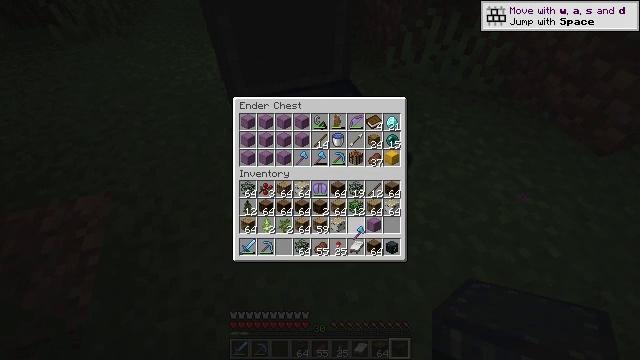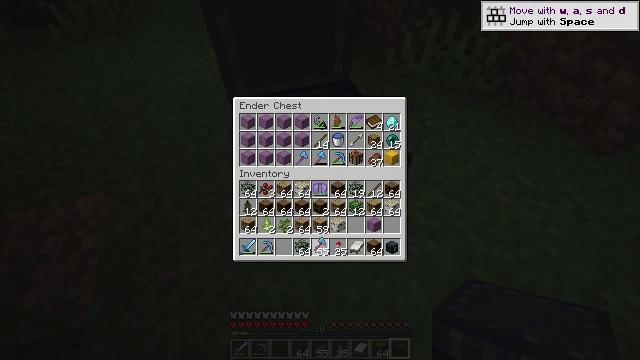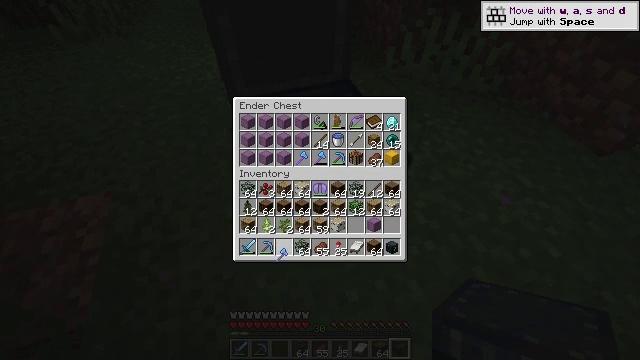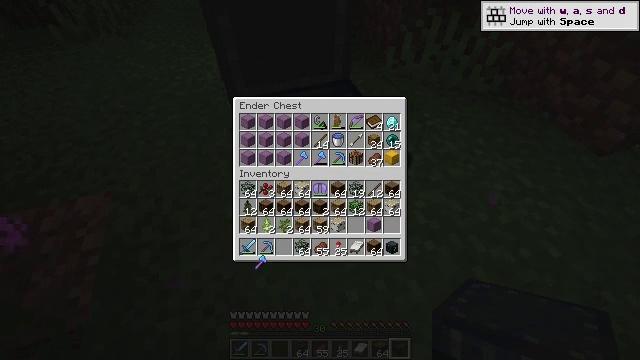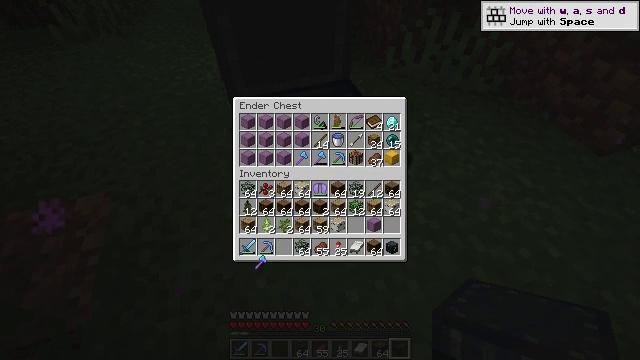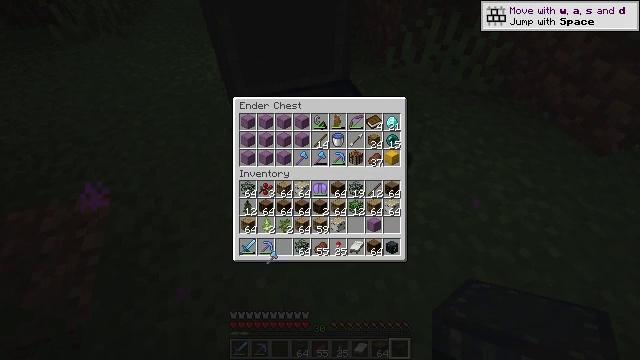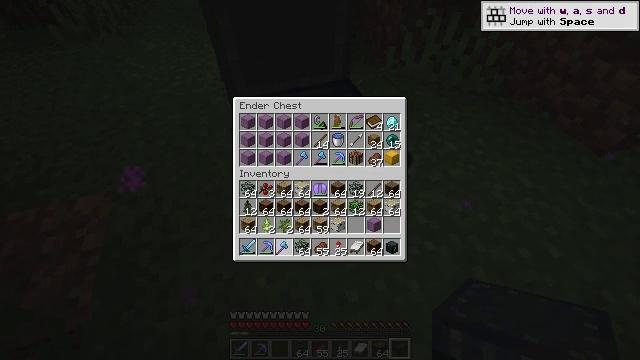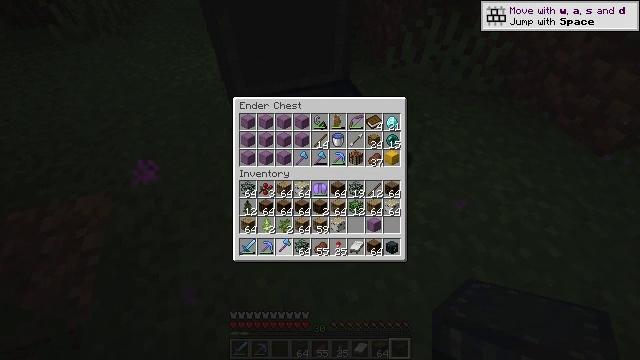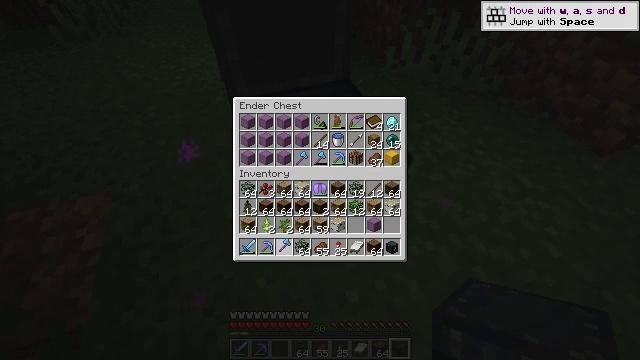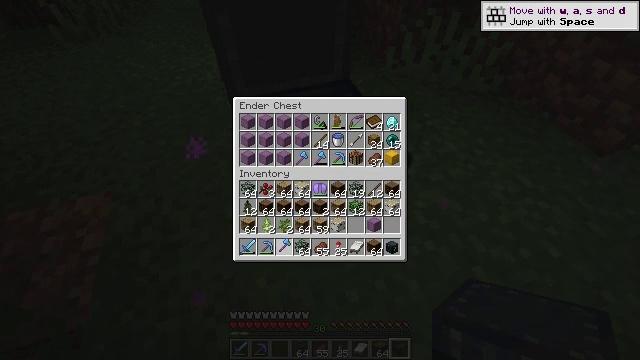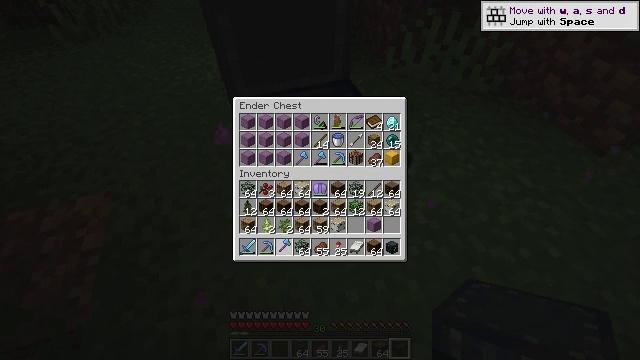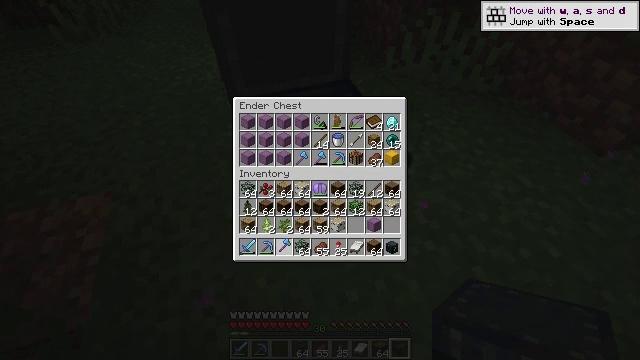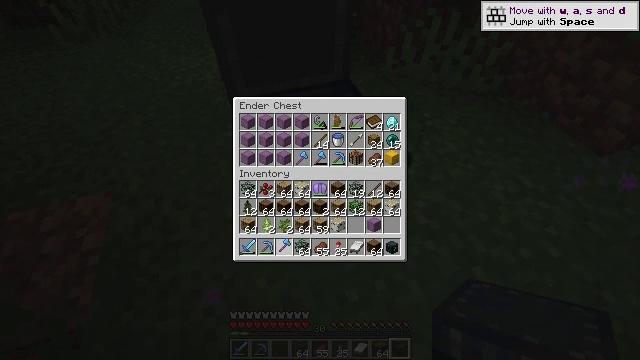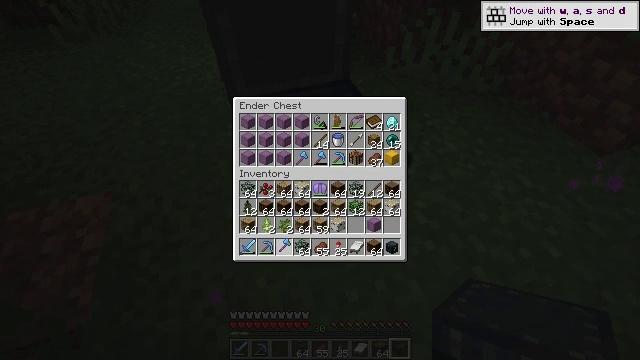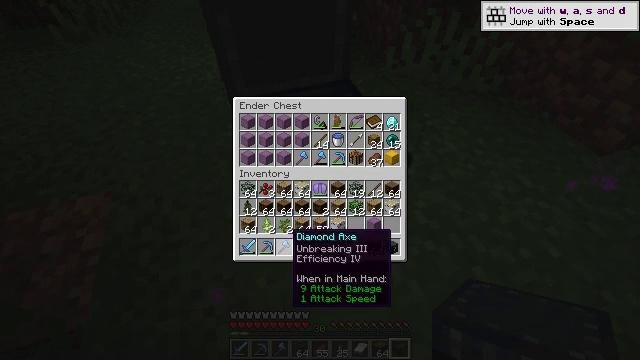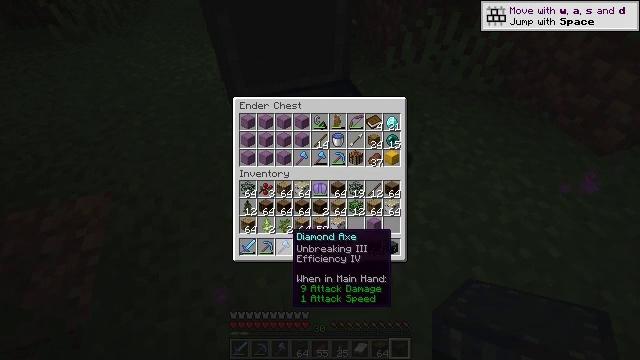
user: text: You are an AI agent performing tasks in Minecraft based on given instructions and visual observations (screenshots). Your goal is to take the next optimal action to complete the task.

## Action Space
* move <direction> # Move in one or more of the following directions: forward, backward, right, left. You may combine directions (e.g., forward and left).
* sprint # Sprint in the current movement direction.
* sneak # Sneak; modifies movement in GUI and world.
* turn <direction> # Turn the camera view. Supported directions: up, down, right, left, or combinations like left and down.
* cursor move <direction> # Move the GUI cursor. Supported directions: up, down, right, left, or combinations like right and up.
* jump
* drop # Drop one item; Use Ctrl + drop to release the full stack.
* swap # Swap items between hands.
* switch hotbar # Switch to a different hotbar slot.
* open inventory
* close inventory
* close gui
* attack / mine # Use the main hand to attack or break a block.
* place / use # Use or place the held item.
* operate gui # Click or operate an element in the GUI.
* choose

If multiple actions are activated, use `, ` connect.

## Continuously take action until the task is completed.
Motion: motion action
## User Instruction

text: Remove spruce leaves from the inventory.
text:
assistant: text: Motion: cursor move left and down
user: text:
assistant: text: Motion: cursor move left and down
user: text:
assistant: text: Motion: cursor move left and down
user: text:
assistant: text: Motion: no_op
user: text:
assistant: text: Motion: cursor move right
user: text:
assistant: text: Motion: cursor move right and up
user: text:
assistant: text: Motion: no_op
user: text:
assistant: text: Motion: no_op
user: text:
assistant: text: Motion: no_op
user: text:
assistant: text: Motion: no_op
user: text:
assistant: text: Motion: operate gui
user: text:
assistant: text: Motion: operate gui
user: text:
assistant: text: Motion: operate gui
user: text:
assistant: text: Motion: no_op
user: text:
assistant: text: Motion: no_op
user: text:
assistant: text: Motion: no_op
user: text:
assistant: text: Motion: no_op
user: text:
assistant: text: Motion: no_op
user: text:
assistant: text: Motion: cursor move right
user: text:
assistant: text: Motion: cursor move right and up
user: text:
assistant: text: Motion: cursor move right
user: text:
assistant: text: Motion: no_op
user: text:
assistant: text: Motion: no_op
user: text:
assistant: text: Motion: cursor move right and up
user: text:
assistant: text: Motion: no_op
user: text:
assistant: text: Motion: no_op
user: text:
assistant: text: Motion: no_op
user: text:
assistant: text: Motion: no_op
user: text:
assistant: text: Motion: no_op
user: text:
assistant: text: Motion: no_op